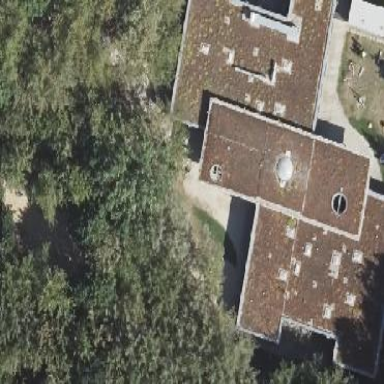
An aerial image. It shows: Part of building.